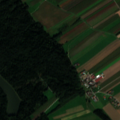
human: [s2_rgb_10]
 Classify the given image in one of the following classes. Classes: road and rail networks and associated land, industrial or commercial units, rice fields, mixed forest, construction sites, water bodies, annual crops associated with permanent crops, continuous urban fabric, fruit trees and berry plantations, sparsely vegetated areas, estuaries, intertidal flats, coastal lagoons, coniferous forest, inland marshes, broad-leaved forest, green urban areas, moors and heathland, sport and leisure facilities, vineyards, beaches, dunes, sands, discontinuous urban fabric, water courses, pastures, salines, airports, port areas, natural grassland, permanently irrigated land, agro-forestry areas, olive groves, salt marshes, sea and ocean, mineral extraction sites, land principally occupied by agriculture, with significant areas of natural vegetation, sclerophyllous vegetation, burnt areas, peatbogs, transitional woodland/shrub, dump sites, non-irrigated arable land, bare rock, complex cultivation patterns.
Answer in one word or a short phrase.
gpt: discontinuous urban fabric, non-irrigated arable land, coniferous forest